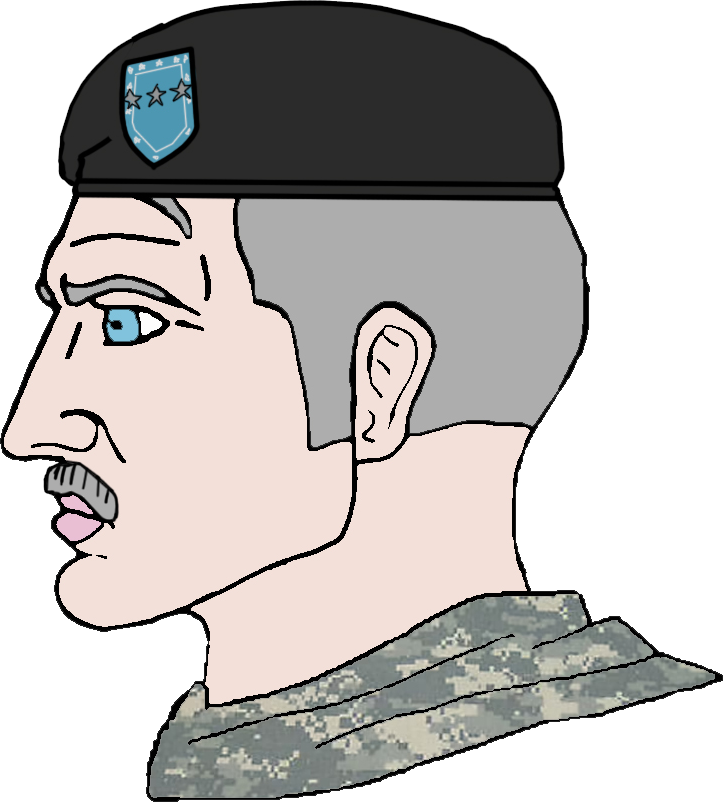
Label: 4_Yes_Chad